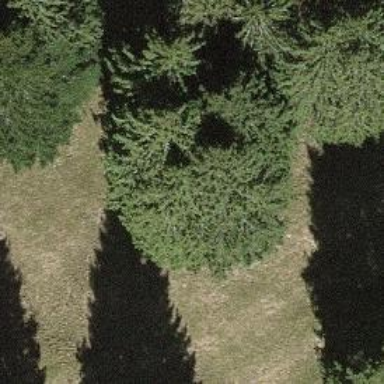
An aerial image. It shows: Beautiful tree in nature.